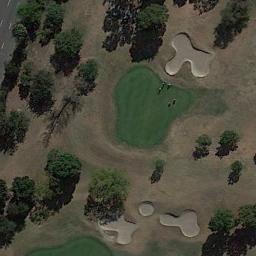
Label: golf_course